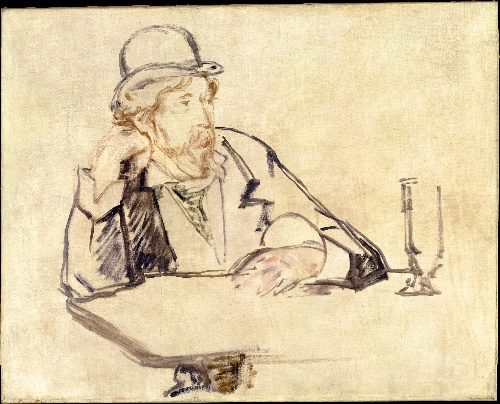
Title: George Moore (1852–1933) at the Café
Artist: Edouard Manet
Artist bio: French, Paris 1832–1883 Paris
Date: 1878 or 1879
Object type: Painting
Classification: Paintings
Medium: Oil on canvas
Dimensions: 25 3/4 x 32 in. (65.4 x 81.3 cm)
Department: European Paintings
Credit line: Gift of Mrs. Ralph J. Hines, 1955
Accession year: 1955
Repository: Metropolitan Museum of Art, New York, NY
Tags: Men|Portraits